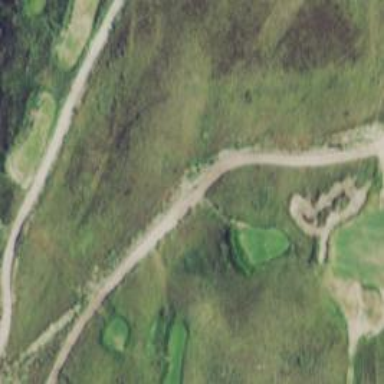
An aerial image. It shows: Footway that serves as golf path.